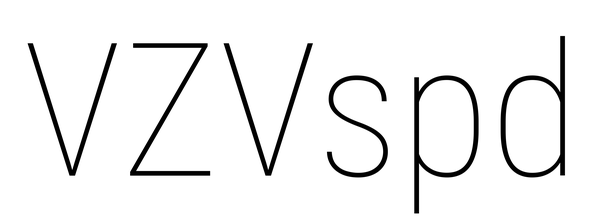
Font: Roboto_Condensed_Thin